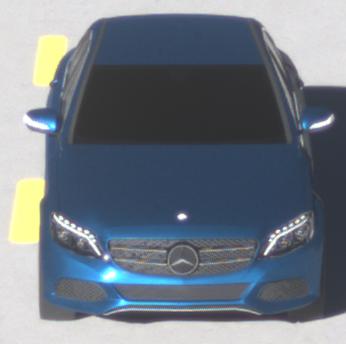
Make: Mercedes-Benz
Model: C 160
Detailed model: C-Class (205) Limousine
Model produced from: 2015/04
Model produced until: 2018/04
Doors: 4
Color: blue
Road condition: wet road
Daytime: morning or afternoon
Contrast: high contrast